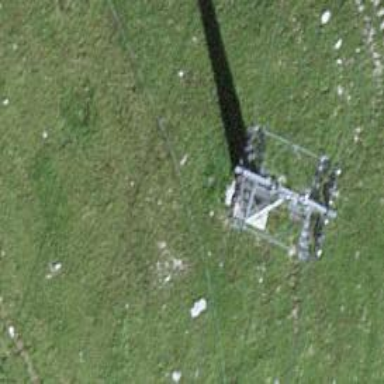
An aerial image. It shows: Pylon used for aerialway.